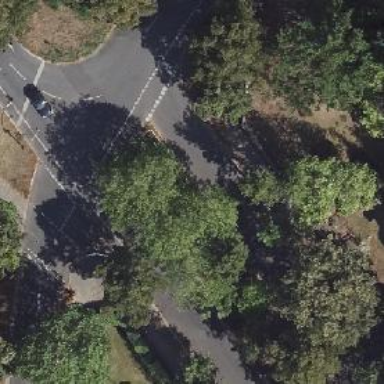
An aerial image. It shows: Tertiary road with asphalt surface. There is lane for parking on the right side of the road.